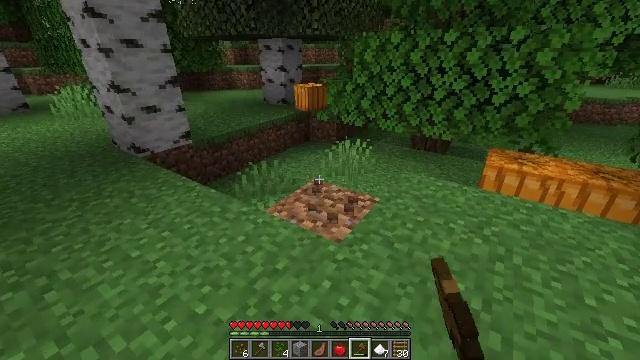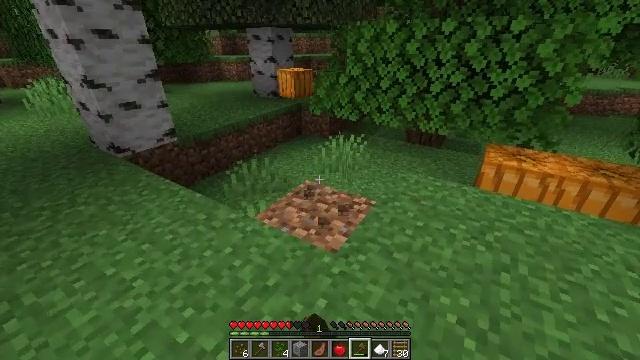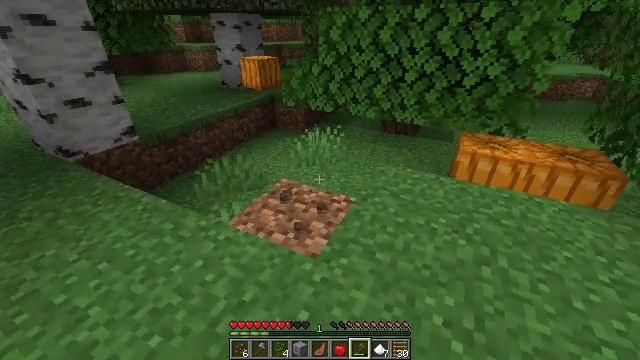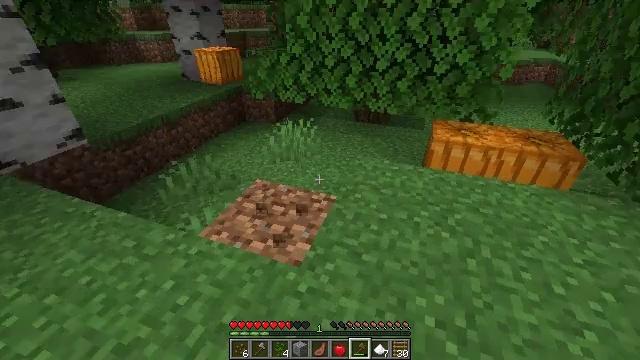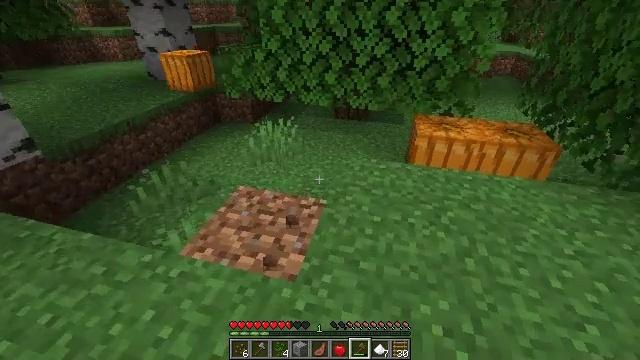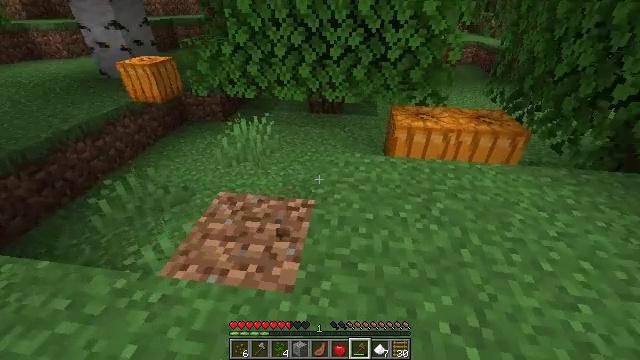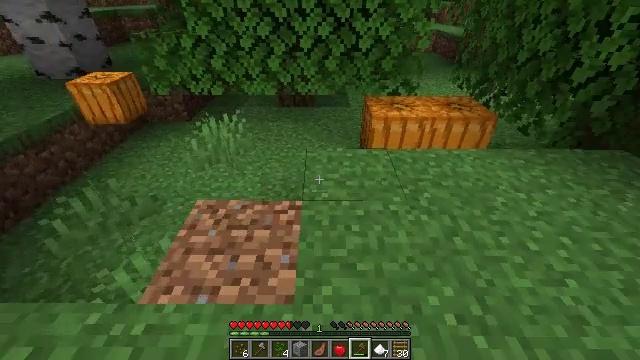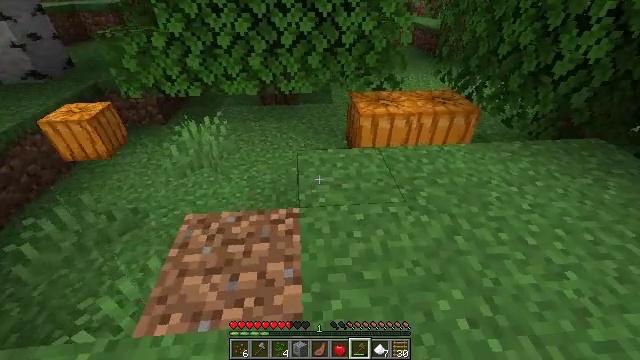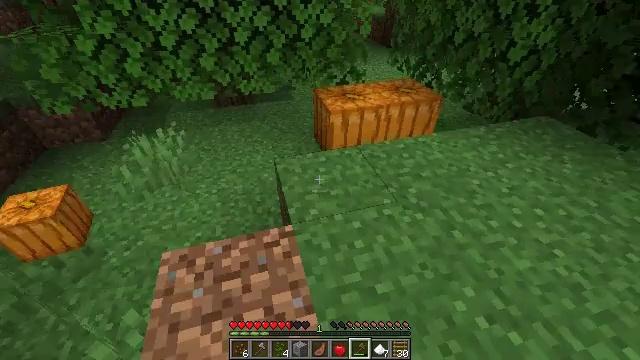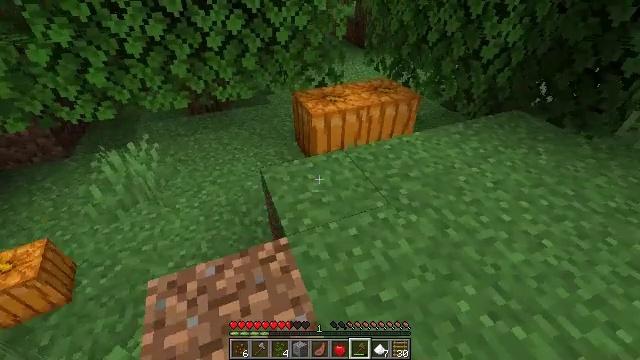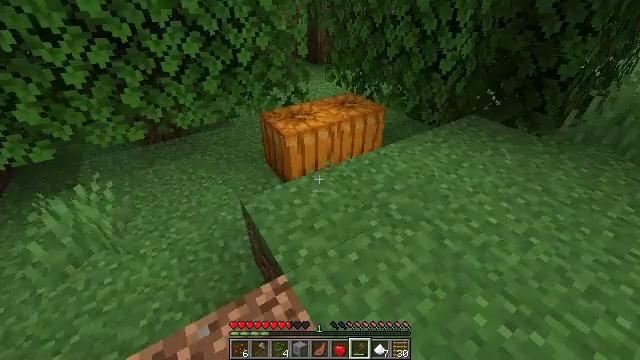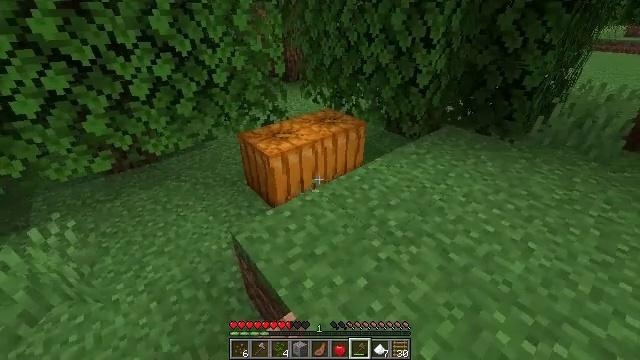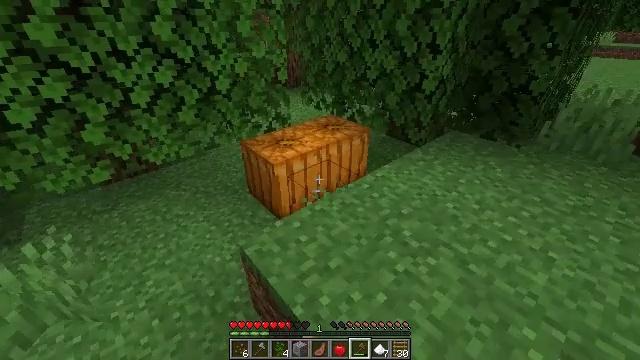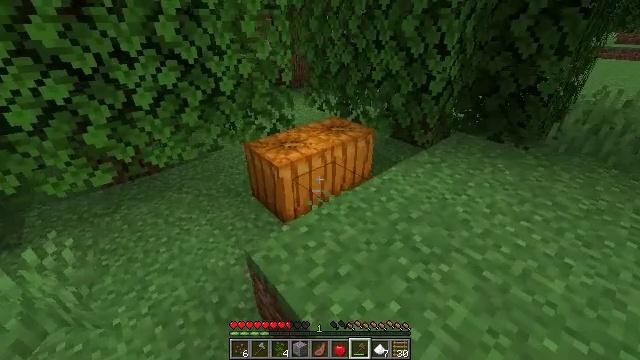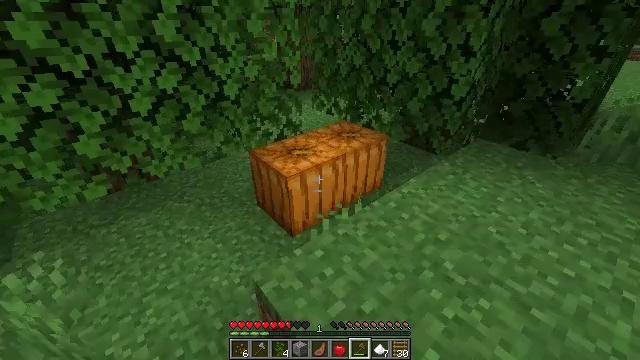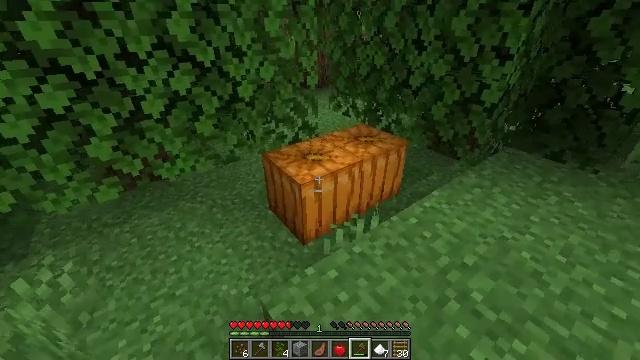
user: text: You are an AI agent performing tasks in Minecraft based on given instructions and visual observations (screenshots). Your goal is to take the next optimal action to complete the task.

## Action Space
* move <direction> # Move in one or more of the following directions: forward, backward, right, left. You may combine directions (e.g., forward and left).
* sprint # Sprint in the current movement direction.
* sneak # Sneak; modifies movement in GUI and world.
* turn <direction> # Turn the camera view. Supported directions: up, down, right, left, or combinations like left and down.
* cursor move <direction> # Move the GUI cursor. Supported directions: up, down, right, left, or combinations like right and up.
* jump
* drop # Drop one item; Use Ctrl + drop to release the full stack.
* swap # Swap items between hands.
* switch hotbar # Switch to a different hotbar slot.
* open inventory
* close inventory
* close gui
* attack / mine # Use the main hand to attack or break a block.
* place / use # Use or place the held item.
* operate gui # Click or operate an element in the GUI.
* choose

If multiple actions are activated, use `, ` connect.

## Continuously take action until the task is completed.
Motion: motion action
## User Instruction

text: Attack the pumpkin to gather it.
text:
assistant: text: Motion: move forward, turn right and down
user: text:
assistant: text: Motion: move forward, turn right and down
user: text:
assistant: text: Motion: move forward and move left, turn right and down
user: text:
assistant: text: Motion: move forward and move left, turn right
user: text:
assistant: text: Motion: move forward and move left, turn right and down
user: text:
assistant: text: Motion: move forward and move left, turn right and down
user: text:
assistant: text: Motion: move forward and move left, turn right and down
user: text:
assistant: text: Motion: move forward and move left, turn right and down
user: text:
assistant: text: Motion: move forward and move left, turn right
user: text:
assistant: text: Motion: move forward and move left, turn right and up
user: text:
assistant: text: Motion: move forward and move left, turn right and up
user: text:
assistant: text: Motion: move forward and move left, turn right and up
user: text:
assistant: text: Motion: move forward
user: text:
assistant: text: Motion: move forward
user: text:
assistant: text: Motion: move forward, turn left
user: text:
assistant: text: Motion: move forward, turn left and down
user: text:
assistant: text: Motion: turn down, attack / mine
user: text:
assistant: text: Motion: turn right and down, attack / mine
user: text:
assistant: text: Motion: turn right, attack / mine
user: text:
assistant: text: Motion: attack / mine
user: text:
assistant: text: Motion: attack / mine
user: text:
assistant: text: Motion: attack / mine
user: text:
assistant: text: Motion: attack / mine
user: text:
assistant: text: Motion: attack / mine
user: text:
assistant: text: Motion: attack / mine
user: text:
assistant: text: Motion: attack / mine
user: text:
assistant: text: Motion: attack / mine
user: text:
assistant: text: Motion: attack / mine
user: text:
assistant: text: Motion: attack / mine
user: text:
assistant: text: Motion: attack / mine